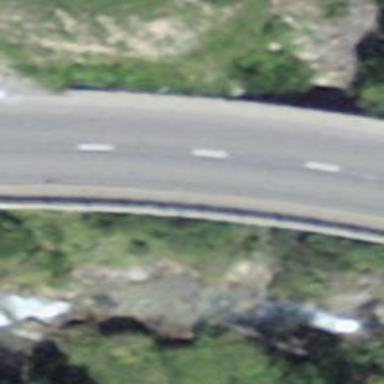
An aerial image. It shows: Secondary road crossing bridge with asphalt surface.